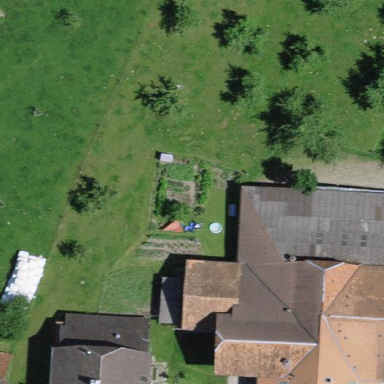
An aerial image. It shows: Farm building.